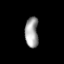
Tissue: lung
Cell type: Endothelial cells
Senescence score: 0.6908
Nuclear area (px): 398
Mean DAPI intensity: 158.422